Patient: sex F, age 57
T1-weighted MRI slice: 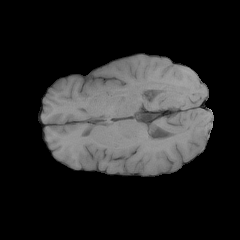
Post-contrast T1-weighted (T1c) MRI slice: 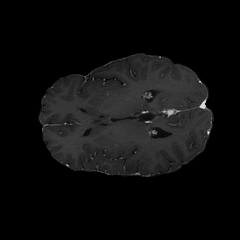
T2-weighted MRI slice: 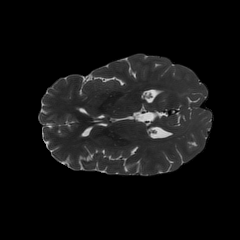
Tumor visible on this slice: no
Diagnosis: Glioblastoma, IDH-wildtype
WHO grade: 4